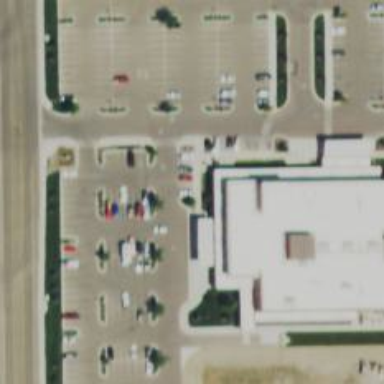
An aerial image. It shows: Healthcare clinic is depicted in the image.